Interaction volume radius: 10 \u00c5
Interaction volume height: 10 \u00c5
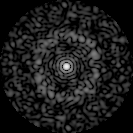
Disorder parameter: 0.8263